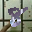
Label: 8